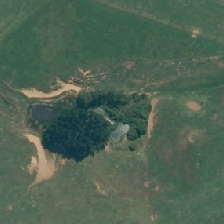
Land cover: lake_pond